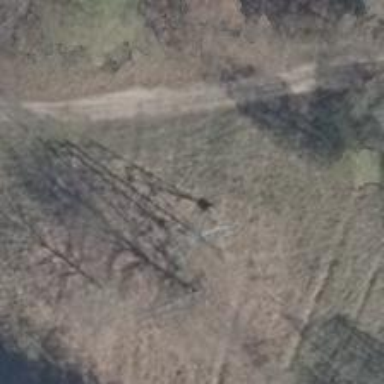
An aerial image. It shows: Power tower.